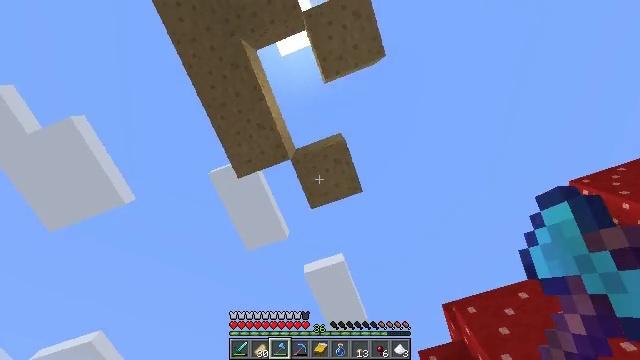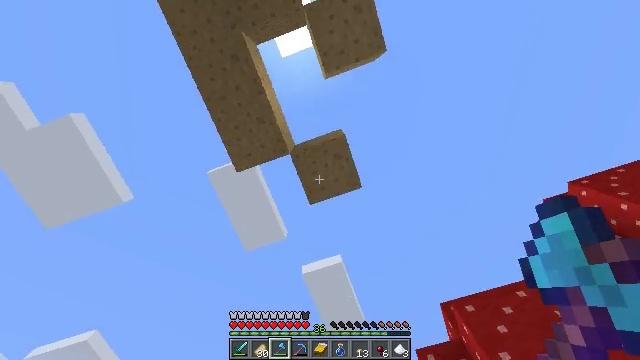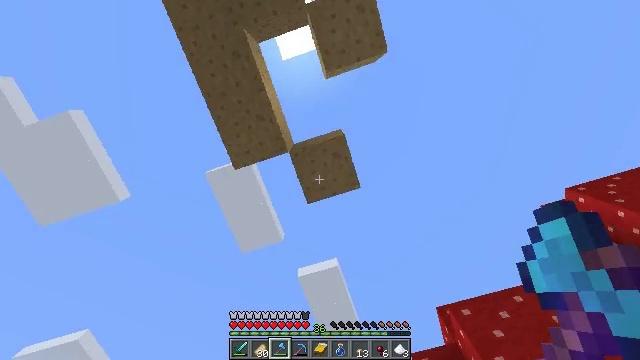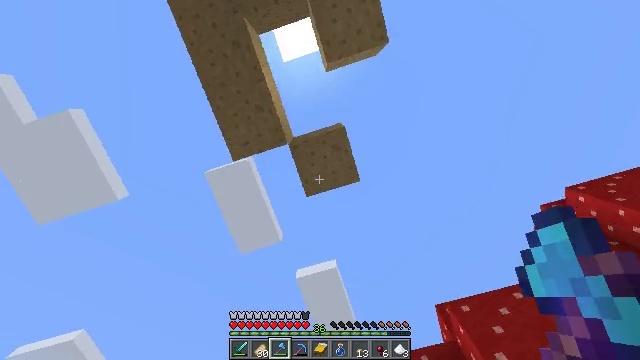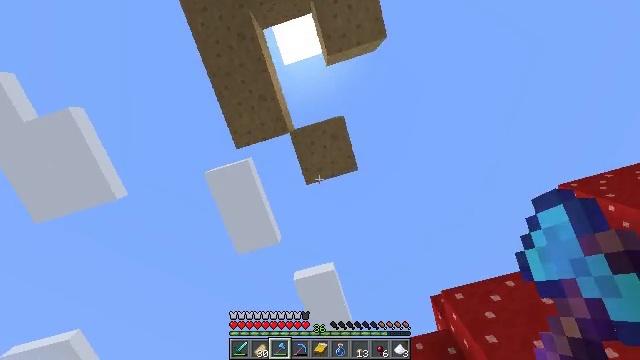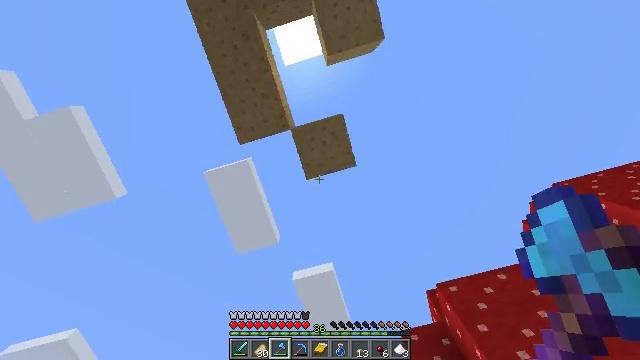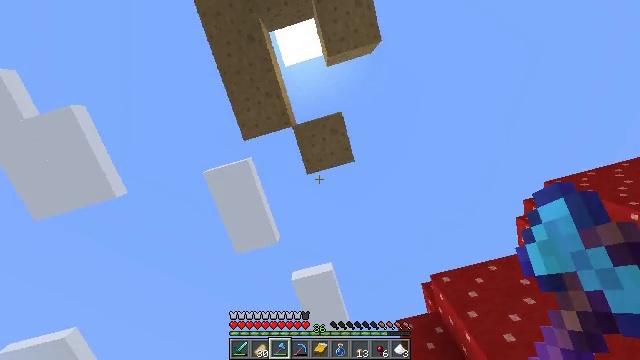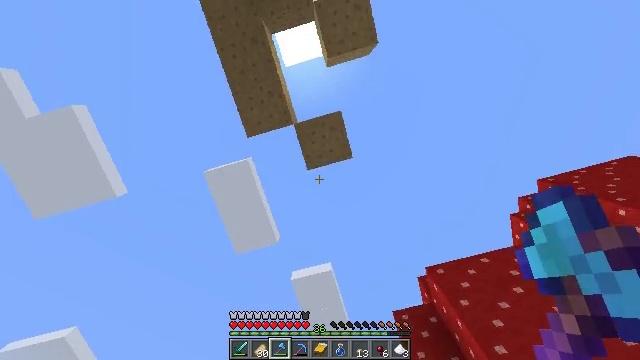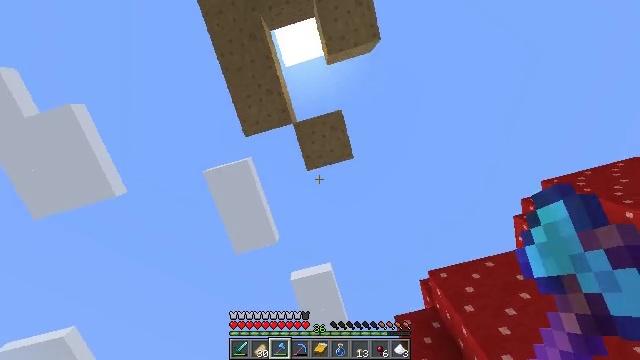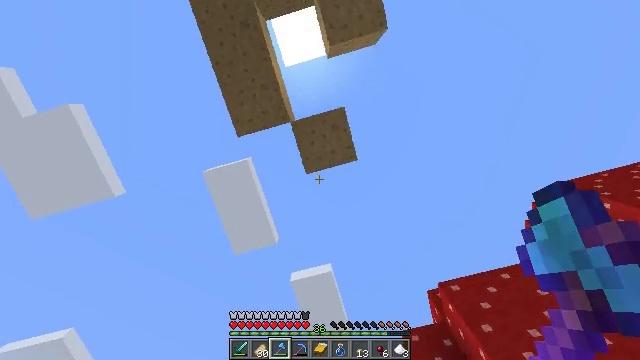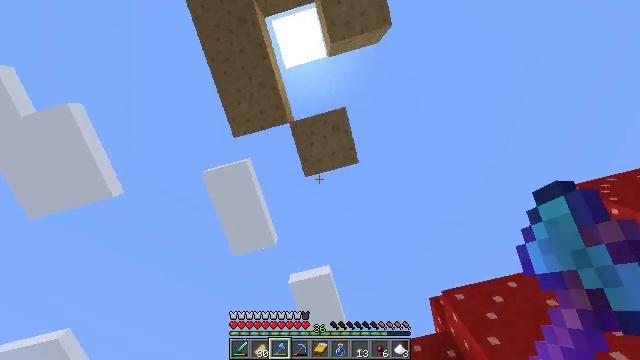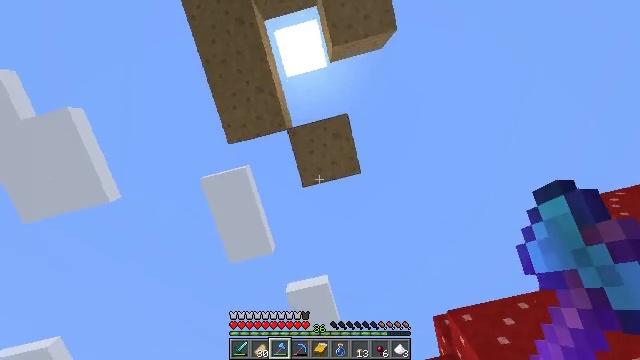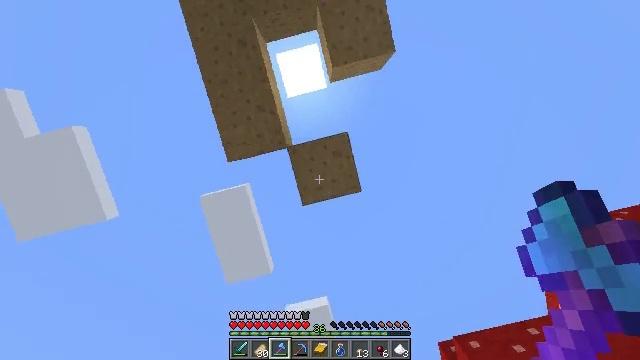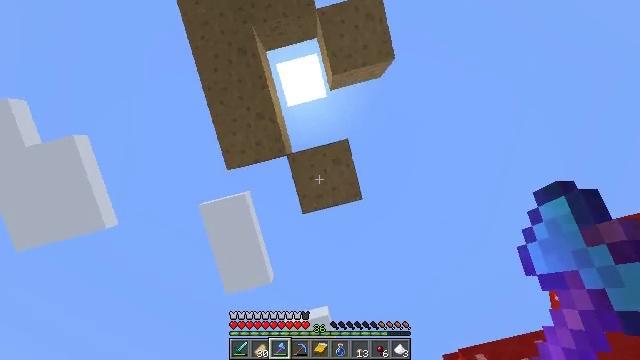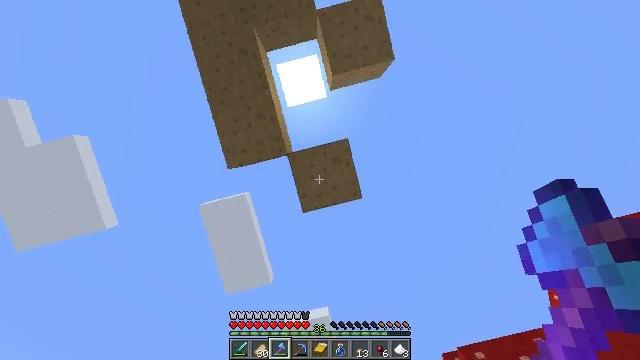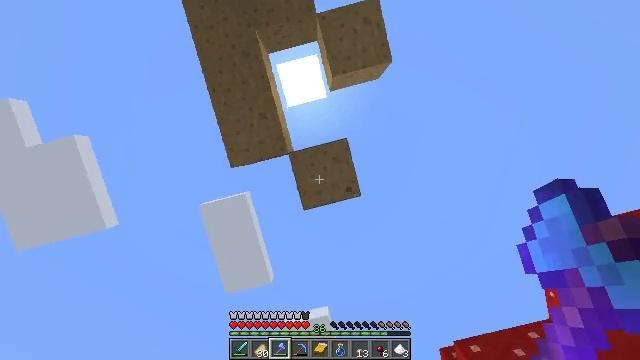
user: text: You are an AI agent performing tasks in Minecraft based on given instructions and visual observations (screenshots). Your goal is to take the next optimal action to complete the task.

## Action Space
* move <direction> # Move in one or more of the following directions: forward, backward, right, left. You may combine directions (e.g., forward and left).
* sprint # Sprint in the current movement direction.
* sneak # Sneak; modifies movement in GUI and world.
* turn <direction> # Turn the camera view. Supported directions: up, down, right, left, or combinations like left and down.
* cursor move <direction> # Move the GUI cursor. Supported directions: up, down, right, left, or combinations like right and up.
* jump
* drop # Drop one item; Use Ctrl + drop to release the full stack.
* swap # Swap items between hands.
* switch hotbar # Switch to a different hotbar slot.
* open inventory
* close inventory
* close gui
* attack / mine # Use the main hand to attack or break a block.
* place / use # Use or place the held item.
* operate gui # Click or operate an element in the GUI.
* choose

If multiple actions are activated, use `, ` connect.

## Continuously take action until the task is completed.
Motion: motion action
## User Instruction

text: Destroy the brown mushroom block for resources.
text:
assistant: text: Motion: move forward
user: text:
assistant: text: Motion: move forward, turn right
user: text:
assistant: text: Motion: no_op
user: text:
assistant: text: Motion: no_op
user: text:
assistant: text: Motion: no_op
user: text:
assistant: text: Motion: no_op
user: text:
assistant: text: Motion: jump
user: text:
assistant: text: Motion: jump
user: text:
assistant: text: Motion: jump
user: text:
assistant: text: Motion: jump
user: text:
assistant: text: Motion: turn up, jump
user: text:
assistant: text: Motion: turn up, jump
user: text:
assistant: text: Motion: turn up, jump
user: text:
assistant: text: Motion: jump
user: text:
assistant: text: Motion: attack / mine, jump
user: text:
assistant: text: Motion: attack / mine, jump
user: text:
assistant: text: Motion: attack / mine, jump
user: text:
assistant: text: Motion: turn up, attack / mine, jump
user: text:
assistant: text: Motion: attack / mine, jump
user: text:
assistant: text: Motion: attack / mine, jump
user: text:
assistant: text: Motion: attack / mine, jump
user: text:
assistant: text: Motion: attack / mine, jump
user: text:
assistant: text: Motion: attack / mine, jump
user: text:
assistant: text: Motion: attack / mine, jump
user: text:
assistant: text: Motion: turn left and up, attack / mine, jump
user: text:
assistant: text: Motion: turn left and up, attack / mine, jump
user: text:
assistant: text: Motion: turn left, attack / mine, jump
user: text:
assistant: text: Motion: turn left and up, attack / mine, jump
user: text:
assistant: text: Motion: turn left, attack / mine, jump
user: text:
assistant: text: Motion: attack / mine, jump